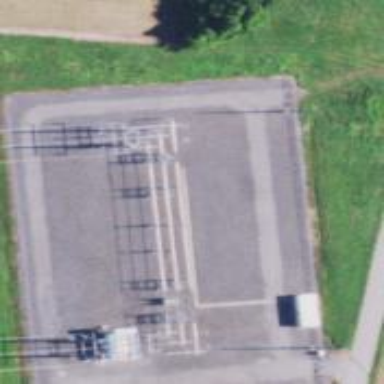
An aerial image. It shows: Wire fence surrounding power substation.